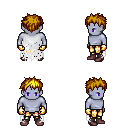
a pixel art fantasy rpg character, male body template, dark elf, purple skin, white tattered cape, gold greaves, blonde bedhead hairstyle, gold gloves, maroon shoes, four views (front, back, left, right), 2x2 character sprite sheet, small pixel art, hard edges, no anti-aliasing